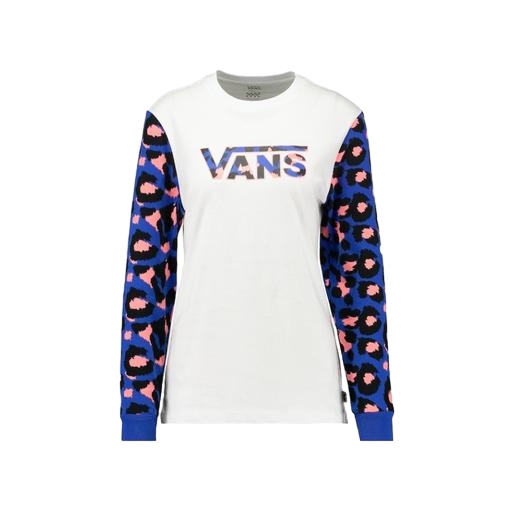
long-sleeve tee, ls tee, blue iconic women's long-sleeved t-shirt, white background